Анна и Боб решили устроить гонку на велосипедах, скатываясь на свободном ходу с очень длинного склона, составляющего угол $\theta$ с горизонтом. Они оба имеют одинаковую модель велосипеда и никто из них не крутил педали во время спуска. Суммарная масса Анны и её велосипеда равна $m_A = 60~кг$, масса Боба и его велосипеда равна $m_B = 110~кг$. Из-за избыточного веса Боба сила сопротивления воздуха, действующая на него, в полтора раза больше, чем на Анну при одинаковой скорости движения.
Кто из них проедет дальше по горизонтальной дороге у подножия склона? Считать, что их замедление обусловлено сопротивлением воздуха (пропорциональным квадрату скорости), трением в подшипниках ступицы и трением качения. Последние два эффекта следует рассматривать как обычное трение скольжение с «эффективным коэффициентом трения» $\mu$.
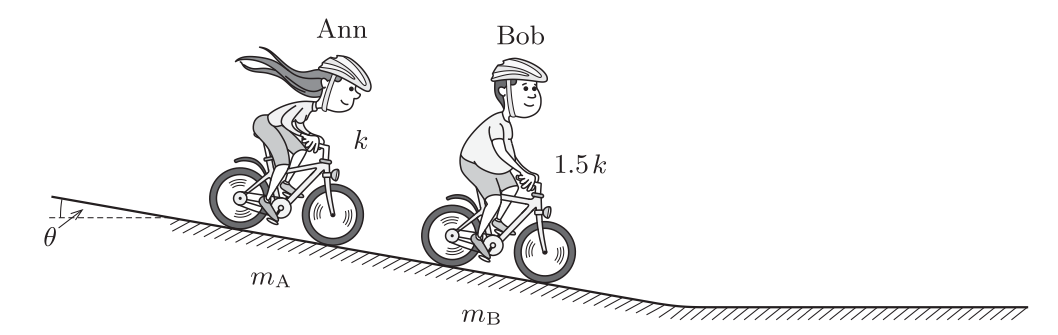
Ответ: Боб
Темы:
T, ★, Механика, Динамика, Вязкое трение, 200 задач